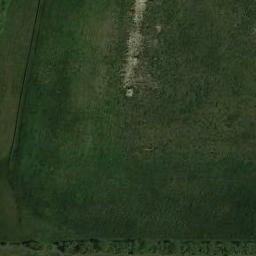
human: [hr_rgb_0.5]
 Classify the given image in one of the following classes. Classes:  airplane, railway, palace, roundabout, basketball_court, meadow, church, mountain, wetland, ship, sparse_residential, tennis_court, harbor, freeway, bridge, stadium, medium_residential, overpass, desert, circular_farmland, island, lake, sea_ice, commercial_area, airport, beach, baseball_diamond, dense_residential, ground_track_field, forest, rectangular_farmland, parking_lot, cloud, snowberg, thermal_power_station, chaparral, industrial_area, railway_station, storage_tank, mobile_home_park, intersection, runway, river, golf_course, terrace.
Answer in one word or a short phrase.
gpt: meadow